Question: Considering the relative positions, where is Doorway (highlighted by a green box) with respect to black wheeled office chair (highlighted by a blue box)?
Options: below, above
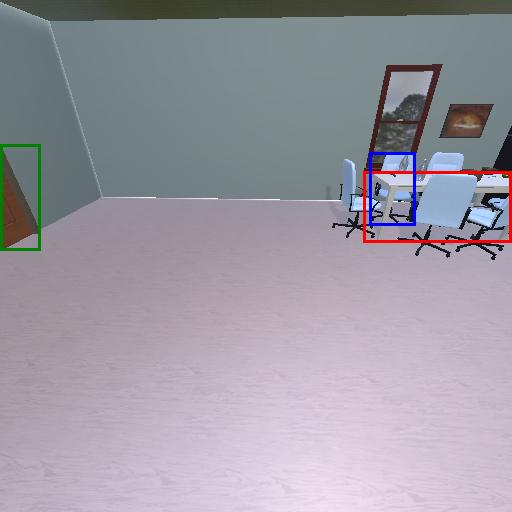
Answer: below